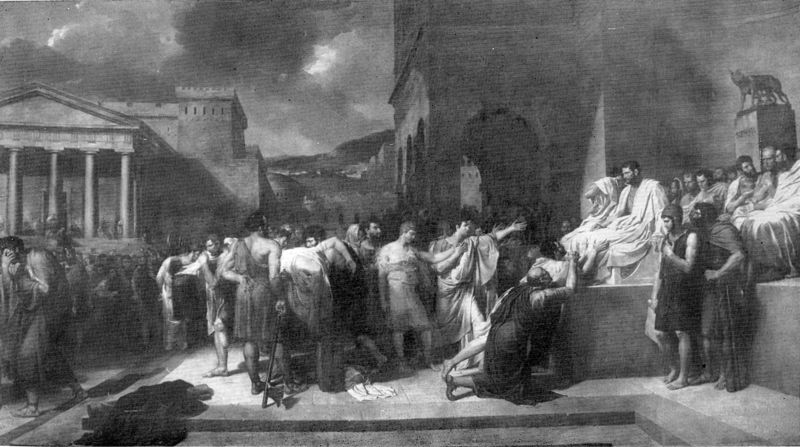
Titel: Brutus condamne ses fils à mort, Brutus verurteilt seine Söhne zum Tode
Künstler: Guillaume Guillon Lethière
Standort: Paris
Institution: Musée du Louvre
Schlagwörter: berg, dunkel, gemälde, gewitter, gruppe, hand, held, himmel, mann, schatten, umhang, weiß, wolf, wolken, aquarell, frauen, landschaft, menschen, ocker, sitzen, stadt, fenster, frankreich, frau, grau, hell, licht, marmor, männer, pfeiler, reden, schwarz, szene, säule, säulen, zeichnung, dach, gebäude, haus, hund, tier, tuch, wolke, beige, leute, malerei, menge, meschen, versammlung, bart, gericht, richter, architektur, arm, arme, bibel, falten, henker, hinrichtung, historie, mensch, sockel, stehen, stein, tot, toter, trauer, bild, gesten, wache, öl, horizont, häuser, hügel, boden, gewand, pose, stoff, tücher, gewänder, klassizismus, renaissance, stock, turm, statue, beine, bewölkt, füße, düster, bogen, giebel, mauer, platz, grisaille, rundbogen, krieg, treppe, unwetter, historienbild, kaiser, könig, thron, glatze, woken, streifen, stufe, stufen, podest, tor, zinnen, galerie, bögen, stiel, abwenden, barfuss, antike, burg, palast, torbogen, festung, weinen, druck, schwarz-weiss, stich, schwert, waffen, knien, soldat, tote, volk, herrscher, mythologie, gruppenbild, verhandlung, kopie, arkaden, kapitelle, pantheon, rom, fries, römer, sims, heulen, verzweiflung, gesims, christus, portikus, axt, antik, griechen, götter, toga, griechisch, mythos, flehen, mittelalter, griechenland, bittsteller, wächter, poussin, bettler, absätze, tempel, fresko, beil, anbetung, bitte, laubengang, klassik, tunika, rennaissance, sklaven, bitten, demut, herscher, kniefall, römisch, forum, forum romanum, klassisch, shcatten, schiessscharten, caesar, cortona, dorische säulen, nero, prozess, senat, senator, anitk, gebaüde, raffael, rat, säugen, männe, menschenauflauf, vergebung, aufstreben, wolkenloch, himmel wolken, imperator, fragen, darbringung, verrat, hinweisen, untertanen, abewölkt, bogenhalle, brutus, dea roma, fasces, flieden, gelerie, kapitolinische wölfin, konstantin, kriegsbeil, lupus, lupus romana, lupus romany, meus, remus, romulus, romulus remus, romulus und remus, sella, sella curulis, voööbart, wölfin, anhörung, römische wölfin, anhöhrung, kopei, frehen